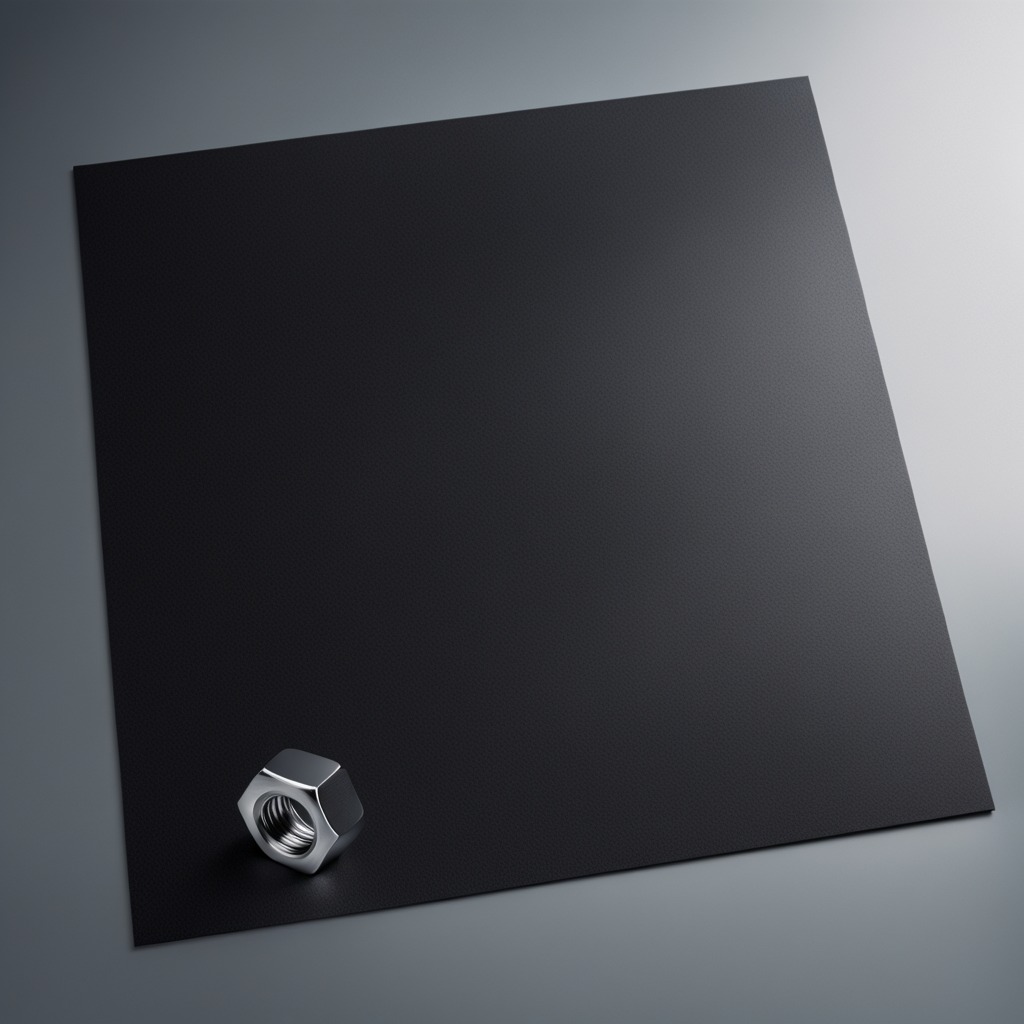
A metal nut is lying on the clean granite tabletop.